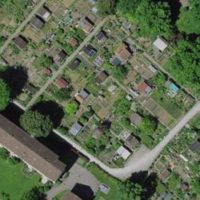
EUNIS habitat code: 53
Species observed at this site:
Filipendula ulmaria